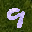
Label: 9